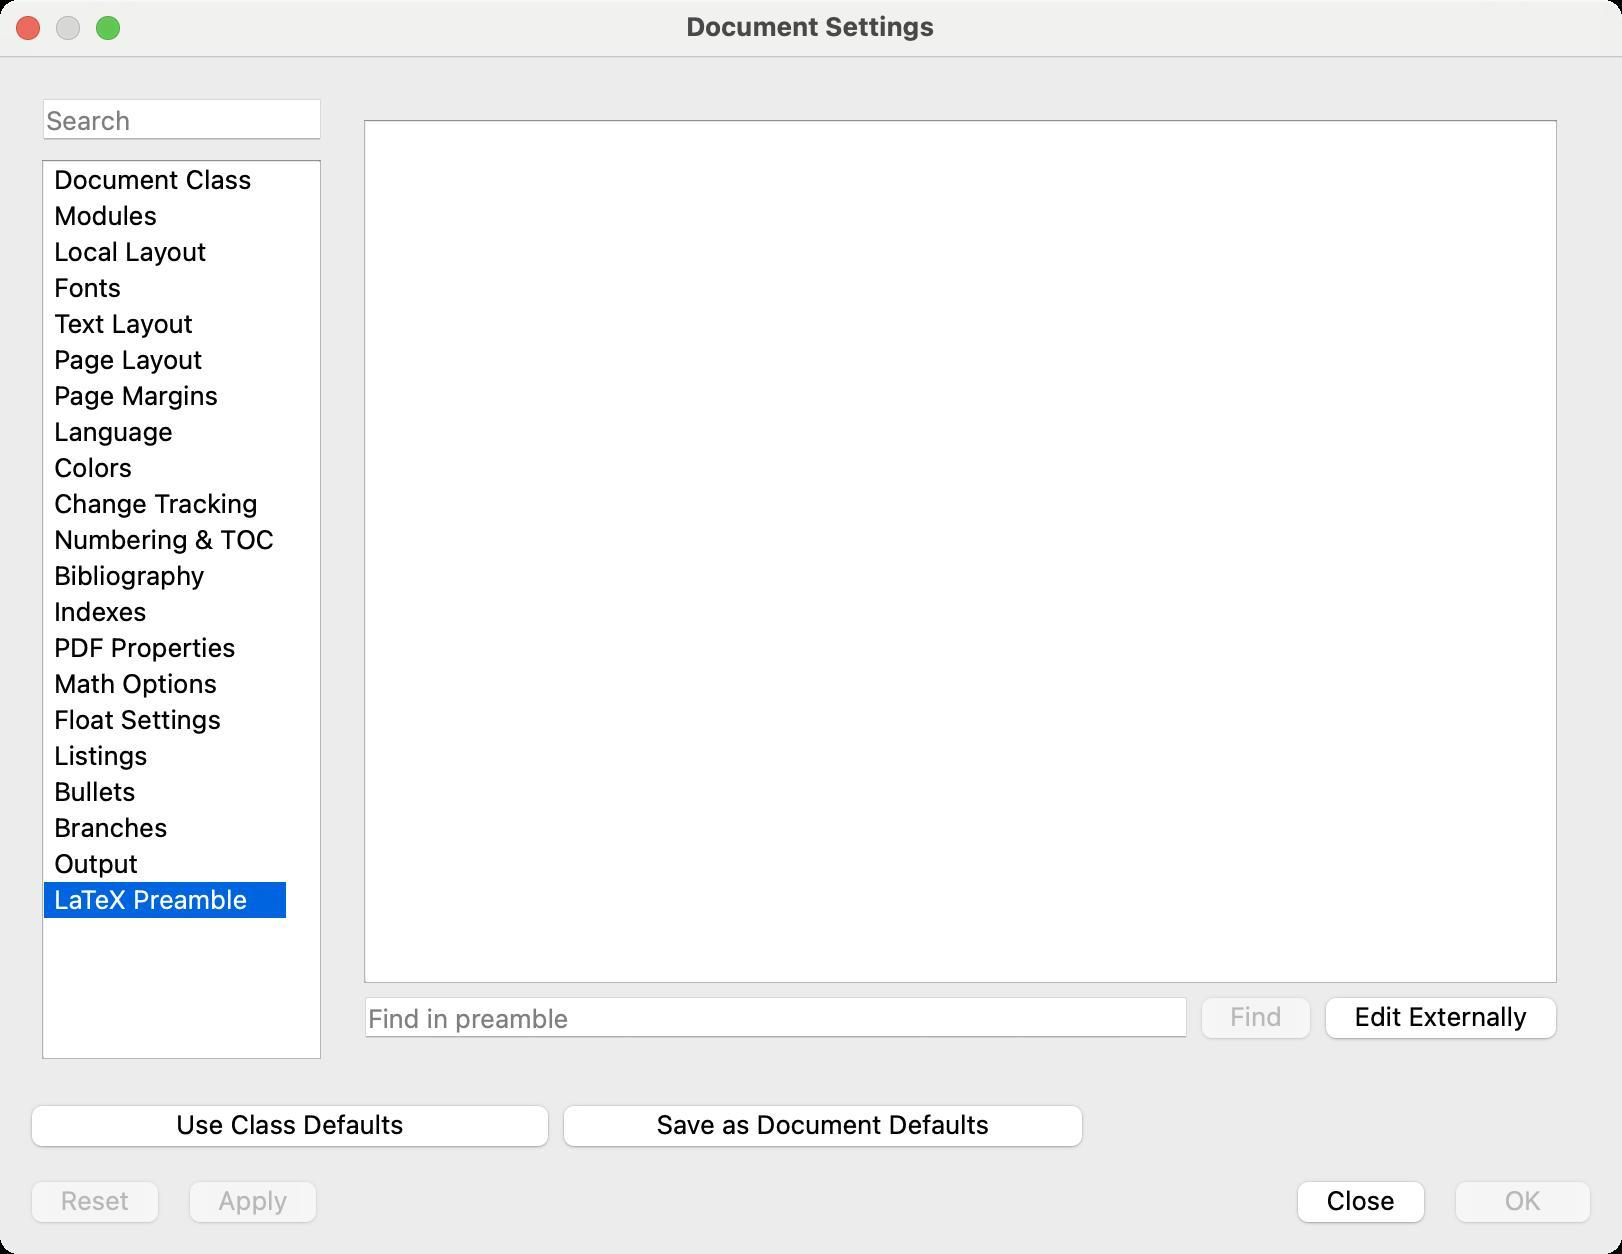
Accessibility tree:
{"name": "Document_Settings", "role": "AXWindow", "description": null, "role_description": "діалогове вікно", "value": null, "position": "270.00;142.00", "size": "811;627", "children": [{"name": "", "role": "AXGroup", "description": "", "role_description": "група", "value": null, "position": "9.00;586.00", "size": "793;32", "children": [{"name": "OK", "role": "AXButton", "description": "", "role_description": "кнопка", "value": null, "position": "721.00;586.00", "size": "81;32", "children": []}, {"name": "Close", "role": "AXButton", "description": "", "role_description": "кнопка", "value": null, "position": "642.00;586.00", "size": "77;32", "children": []}, {"name": "Apply", "role": "AXButton", "description": "", "role_description": "кнопка", "value": null, "position": "88.00;586.00", "size": "77;32", "children": []}, {"name": "Reset", "role": "AXButton", "description": "", "role_description": "кнопка", "value": null, "position": "9.00;586.00", "size": "77;32", "children": []}]}, {"name": "Use_Class_Defaults", "role": "AXButton", "description": "Reset to the default settings for the document class", "role_description": "кнопка", "value": null, "position": "9.00;548.00", "size": "272;32", "children": []}, {"name": "Save_as_Document_Defaults", "role": "AXButton", "description": "Save settings as defaults for new documents", "role_description": "кнопка", "value": null, "position": "275.00;548.00", "size": "273;32", "children": []}, {"name": "", "role": "AXTextField", "description": "Search", "role_description": "текстове поле", "value": "", "position": "21.00;49.00", "size": "140;21", "children": []}, {"name": "", "role": "AXGroup", "description": "", "role_description": "група", "value": null, "position": "21.00;80.00", "size": "140;450", "children": [{"name": "Document_Class", "role": "AXGroup", "description": "", "role_description": "група", "value": null, "position": "22.00;81.00", "size": "121;18", "children": []}, {"name": "Modules", "role": "AXGroup", "description": "", "role_description": "група", "value": null, "position": "22.00;99.00", "size": "121;18", "children": []}, {"name": "Local_Layout", "role": "AXGroup", "description": "", "role_description": "група", "value": null, "position": "22.00;117.00", "size": "121;18", "children": []}, {"name": "Fonts", "role": "AXGroup", "description": "", "role_description": "група", "value": null, "position": "22.00;135.00", "size": "121;18", "children": []}, {"name": "Text_Layout", "role": "AXGroup", "description": "", "role_description": "група", "value": null, "position": "22.00;153.00", "size": "121;18", "children": []}, {"name": "Page_Layout", "role": "AXGroup", "description": "", "role_description": "група", "value": null, "position": "22.00;171.00", "size": "121;18", "children": []}, {"name": "Page_Margins", "role": "AXGroup", "description": "", "role_description": "група", "value": null, "position": "22.00;189.00", "size": "121;18", "children": []}, {"name": "Language", "role": "AXGroup", "description": "", "role_description": "група", "value": null, "position": "22.00;207.00", "size": "121;18", "children": []}, {"name": "Colors", "role": "AXGroup", "description": "", "role_description": "група", "value": null, "position": "22.00;225.00", "size": "121;18", "children": []}, {"name": "Change_Tracking", "role": "AXGroup", "description": "", "role_description": "група", "value": null, "position": "22.00;243.00", "size": "121;18", "children": []}, {"name": "Numbering_&_TOC", "role": "AXGroup", "description": "", "role_description": "група", "value": null, "position": "22.00;261.00", "size": "121;18", "children": []}, {"name": "Bibliography", "role": "AXGroup", "description": "", "role_description": "група", "value": null, "position": "22.00;279.00", "size": "121;18", "children": []}, {"name": "Indexes", "role": "AXGroup", "description": "", "role_description": "група", "value": null, "position": "22.00;297.00", "size": "121;18", "children": []}, {"name": "PDF_Properties", "role": "AXGroup", "description": "", "role_description": "група", "value": null, "position": "22.00;315.00", "size": "121;18", "children": []}, {"name": "Math_Options", "role": "AXGroup", "description": "", "role_description": "група", "value": null, "position": "22.00;333.00", "size": "121;18", "children": []}, {"name": "Float_Settings", "role": "AXGroup", "description": "", "role_description": "група", "value": null, "position": "22.00;351.00", "size": "121;18", "children": []}, {"name": "Listings", "role": "AXGroup", "description": "", "role_description": "група", "value": null, "position": "22.00;369.00", "size": "121;18", "children": []}, {"name": "Bullets", "role": "AXGroup", "description": "", "role_description": "група", "value": null, "position": "22.00;387.00", "size": "121;18", "children": []}, {"name": "Branches", "role": "AXGroup", "description": "", "role_description": "група", "value": null, "position": "22.00;405.00", "size": "121;18", "children": []}, {"name": "Output", "role": "AXGroup", "description": "", "role_description": "група", "value": null, "position": "22.00;423.00", "size": "121;18", "children": []}, {"name": "LaTeX_Preamble", "role": "AXGroup", "description": "", "role_description": "група", "value": null, "position": "22.00;441.00", "size": "121;18", "children": []}]}, {"name": "", "role": "AXGroup", "description": "", "role_description": "група", "value": null, "position": "171.00;49.00", "size": "619;481", "children": [{"name": "", "role": "AXTextField", "description": "Find in preamble", "role_description": "текстове поле", "value": "", "position": "182.00;498.00", "size": "412;21", "children": []}, {"name": "Find", "role": "AXButton", "description": "", "role_description": "кнопка", "value": null, "position": "594.00;494.00", "size": "68;32", "children": []}, {"name": "Edit_Externally", "role": "AXButton", "description": "Editor for LaTeX (plain) format will be used", "role_description": "кнопка", "value": null, "position": "656.00;494.00", "size": "129;32", "children": []}, {"name": "", "role": "AXTextArea", "description": "", "role_description": "область вводу тексту", "value": "", "position": "182.00;60.00", "size": "597;432", "children": []}]}, {"name": "", "role": "AXGrowArea", "description": "", "role_description": "область розширення", "value": null, "position": "811.00;605.00", "size": "0;22", "children": []}, {"name": null, "role": "AXButton", "description": null, "role_description": "кнопка закривання", "value": null, "position": "7.00;6.00", "size": "14;16", "children": []}, {"name": null, "role": "AXButton", "description": null, "role_description": "кнопка оптимізації", "value": null, "position": "47.00;6.00", "size": "14;16", "children": [{"name": null, "role": "AXGroup", "description": null, "role_description": "група", "value": null, "position": "47.00;6.00", "size": "14;16", "children": [{"name": null, "role": "AXGroup", "description": null, "role_description": "група", "value": null, "position": "47.00;6.00", "size": "14;16", "children": []}]}]}, {"name": null, "role": "AXButton", "description": null, "role_description": "кнопка згортання", "value": null, "position": "27.00;6.00", "size": "14;16", "children": []}, {"name": null, "role": "AXStaticText", "description": null, "role_description": "текст", "value": "Document Settings", "position": "341.00;5.00", "size": "129;16", "children": []}]}